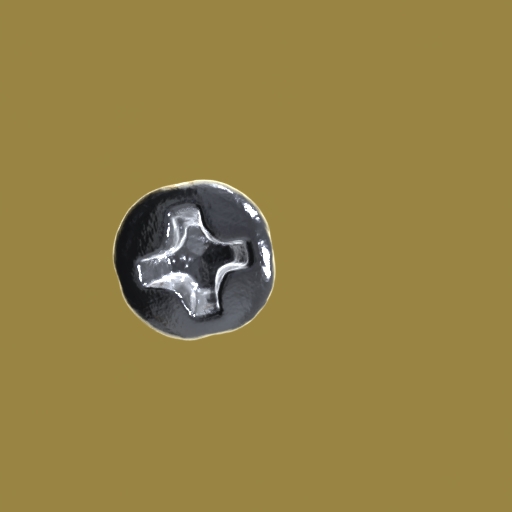
Label: screw